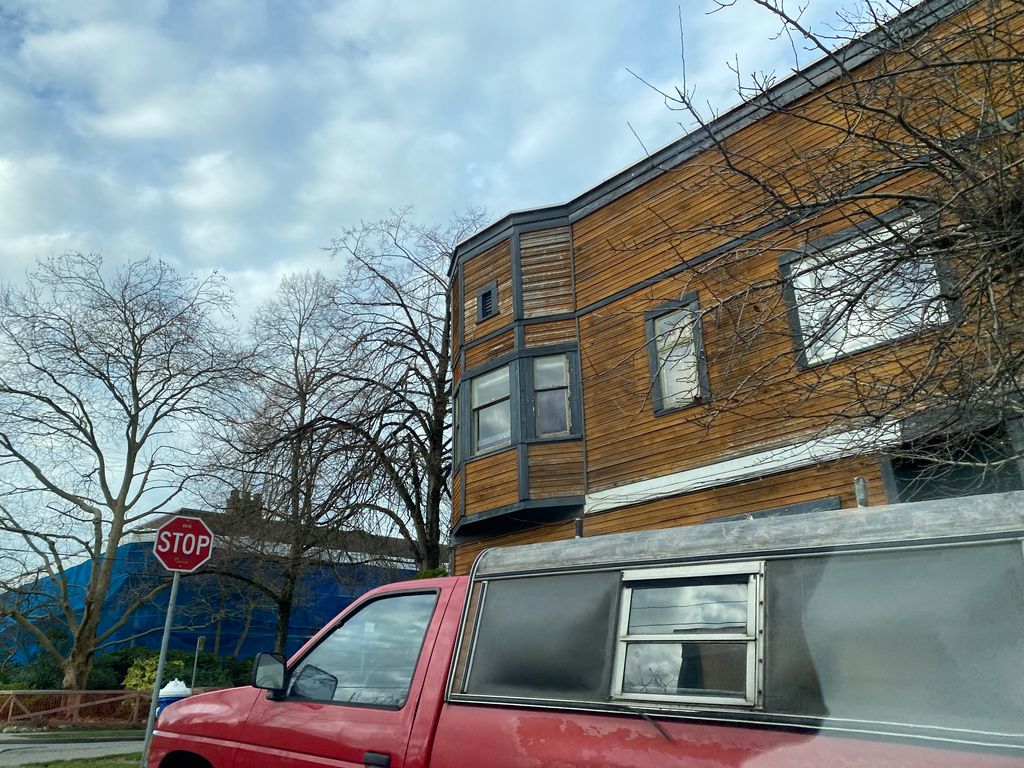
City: vancouver